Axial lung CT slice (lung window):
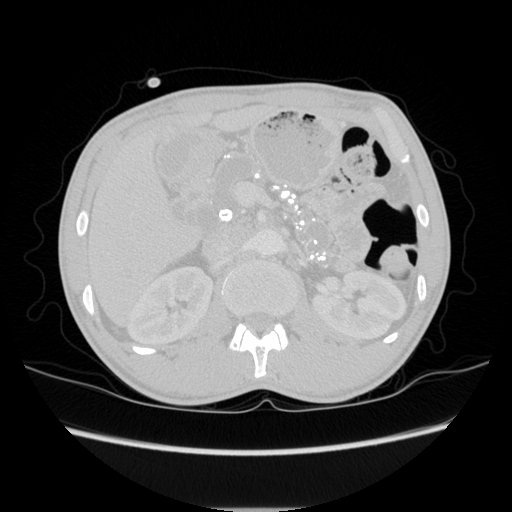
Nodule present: no